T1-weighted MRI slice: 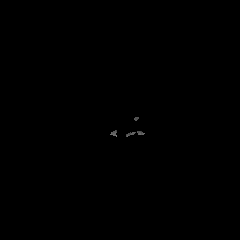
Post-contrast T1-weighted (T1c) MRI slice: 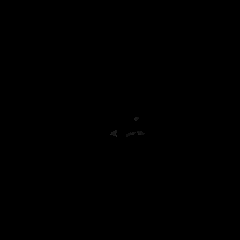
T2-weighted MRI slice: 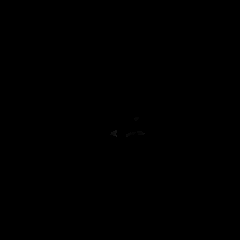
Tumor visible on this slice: no